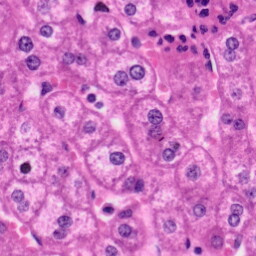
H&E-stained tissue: Liver